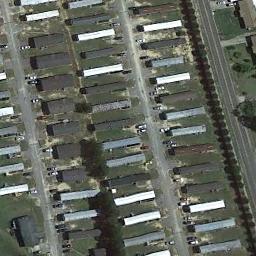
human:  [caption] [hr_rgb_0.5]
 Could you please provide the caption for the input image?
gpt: Behind the mobile homes park is a wood .

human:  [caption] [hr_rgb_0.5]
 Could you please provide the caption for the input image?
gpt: The mobile home park is on the grass next to the road .

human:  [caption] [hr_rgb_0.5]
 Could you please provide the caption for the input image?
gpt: The dense mobile home park has lots of mobile homes arranged in lines on the grass .

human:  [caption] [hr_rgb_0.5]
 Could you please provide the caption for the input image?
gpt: There are many buildings in the mobile home park .

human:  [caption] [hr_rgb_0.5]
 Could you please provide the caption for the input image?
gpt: There are some black buildings and white buildings and blue buildings in the mobile home park .